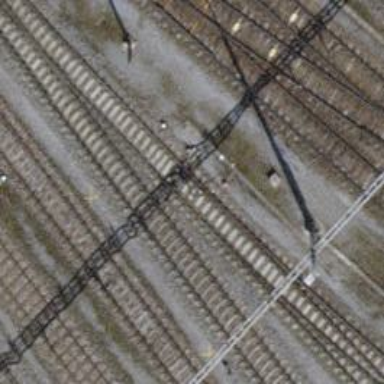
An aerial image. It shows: Railway switch.